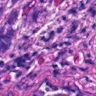
Metastatic tissue present: yes